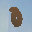
Label: 0